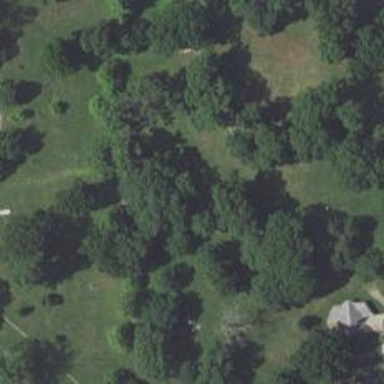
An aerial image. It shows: Disc golf tee.